Question: Here's a problem I experience (simplified example):
Let's say I have several tables:

One customer can have mamy products and a product can have multiple features.
On my asp.net front-end I have a grid with customer info:
something like this:
'''
Name Address
John 222 1st st
Mark 111 2nd st
'''
What I need is an ability to filter customers by feature. So, I have a dropdown list of available features that are connected to a customer.
What I currently do:
1. I return 'DataTable' of Customers from stored procedure. I store it in viewstate
2. I return 'DataTable' of features connected to customers from stored procedure. I store it in viewstate
3. On filter selected, I run stored procedure again with new feature_id filter where I do joins again to only show customers that have selected feature.
I think that possible solutions would be:
1. On page load return ALL data in one viewstate variable. So basically three lists of nested objects. This will make my page load slow.
2. Perform async loazing in some smart way. How?
Any better solutions?
this is a simplified example, so I also need to filter customer by property that is connected through 6 tables to table Customer.
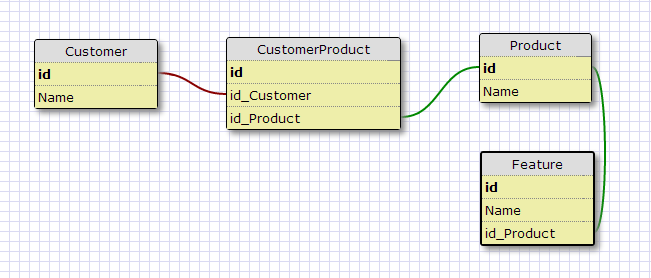
Answer: The way I deal with these scenarios is by passing in Xml to SQL and then running a join against that. So Xml would look something like:
'''
<Features><Feat Id="2" /><Feat Id="5" /><feat Id="8" /></Features>
'''
Then you can pass that Xml into SQL (depending on what version of SQL there are different ways), but in the newer version's its a lot easier than it used to be:
<URL>
Also, don't put any of that in ViewState; there's really no reason for that.